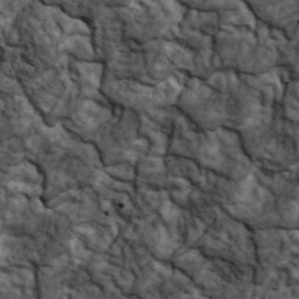
Label: non_frost